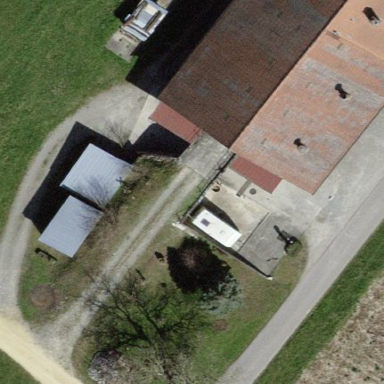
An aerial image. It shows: Farmyard in rural farm setting.